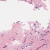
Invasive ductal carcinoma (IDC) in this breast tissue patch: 0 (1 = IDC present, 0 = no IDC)